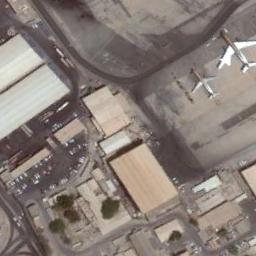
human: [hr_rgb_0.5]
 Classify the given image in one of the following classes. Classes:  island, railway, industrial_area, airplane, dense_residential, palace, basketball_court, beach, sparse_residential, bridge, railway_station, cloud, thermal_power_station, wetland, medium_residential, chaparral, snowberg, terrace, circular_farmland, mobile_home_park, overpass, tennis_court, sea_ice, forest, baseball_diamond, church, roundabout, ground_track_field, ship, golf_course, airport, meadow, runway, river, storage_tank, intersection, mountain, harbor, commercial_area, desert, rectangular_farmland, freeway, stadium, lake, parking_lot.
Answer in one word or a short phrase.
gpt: airplane